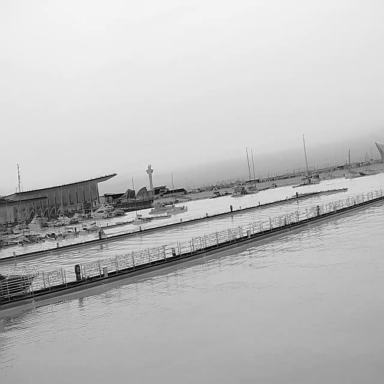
There is a canoe in the infrared image.